Question: I am using my vsts analytics view to create reports in Power BI.
I have a table with columns - 'Iteration Start Date', 'Iteration End Date', 'Iteration Path', 'Work Item Id', 'Created Date'.
For some of the work items, I only have their 'Created Date', not 'Iteration Start Date' and 'Iteration End Date' (as they have not been added to any iteration yet).
However, I want to assign them an 'Iteration Start Date', 'Iteration End Date' and 'Iteration Path' based on where the 'Created Date' fits in between all other existing 'Iteration Start Date' and 'Iteration End Date'.
For this, I need some way to compare the 'Created Date' for work items for which 'Iteration Start Date' and 'Iteration End Date' are empty WITH all other rows 'Iteration Start Date' and 'Iteration End Date' and assign the 'Iteration Start Date' and 'Iteration End Date' where the 'Created Date' fits.
Any ideas on how I can achieve this?
So, as shown in this image,

in new columns 'New Iteration Start Date', 'New Iteration End Date' and 'New Iteration Path' for work item id '363556' and '362314', they should be set as '5/9/2018 12:00:00 AM', '5/23/2018 12:00:00 AM' and 'Intelligent Migration\Sprint 10 (5-22-2018)' respectively.
Similarly, for work item id '360507', they should be set as '4/25/2018 12:00:00 AM', '5/9/2018 12:00:00 AM' and 'Intelligent Migration\Sprint 10 (5-22-2018)' respectively.
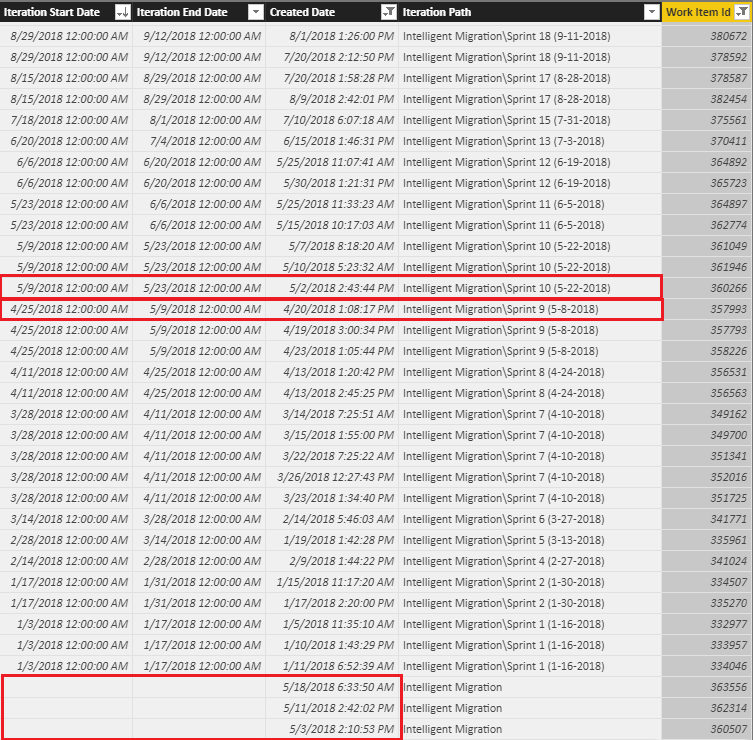
Answer: What you can do is pick one of the ID values (using a max or min on all possible values) where your 'Created ID' falls between the iteration start and end dates and then use that ID value to lookup the other column values in that row. For example, you can calculate the new start date as follows:
'''
New Start =
VAR CreatedDate = Iterations[Created]
VAR MatchID = MAXX(
FILTER(Iterations,
Iterations[Start] < CreatedDate &&
Iterations[End] >= CreatedDate
),
Iterations[ID])
RETURN LOOKUPVALUE(Iterations[Start], Iterations[ID], MatchID)
'''
(Note: I've assumed the table name is 'Iterations' and abbreviated column names for legibility.)
To get the new end date and the new path, just replace the first argument of the lookup function with the appropriate columns.